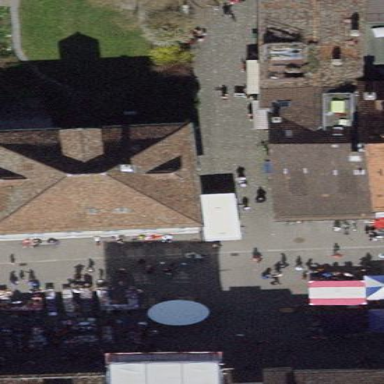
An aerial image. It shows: Building with hipped roof shape.